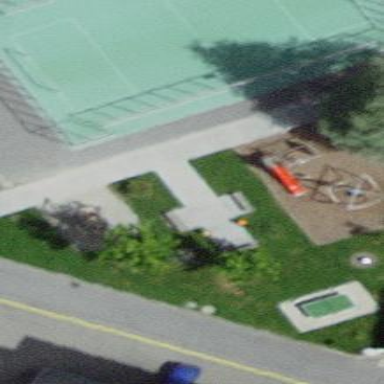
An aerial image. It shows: Playground area for leisure activities on the land.